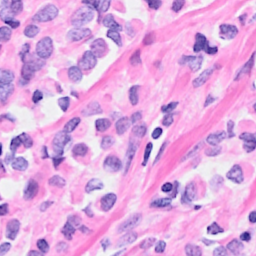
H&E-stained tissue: Breast